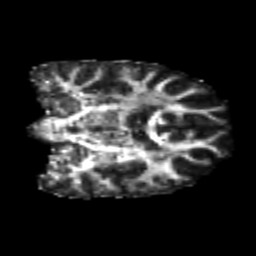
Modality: FA
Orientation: coronal
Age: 24
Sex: male
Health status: healthy
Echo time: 0.074 s